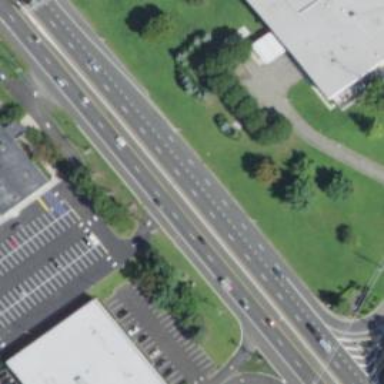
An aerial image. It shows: Urban freeway or expressway.